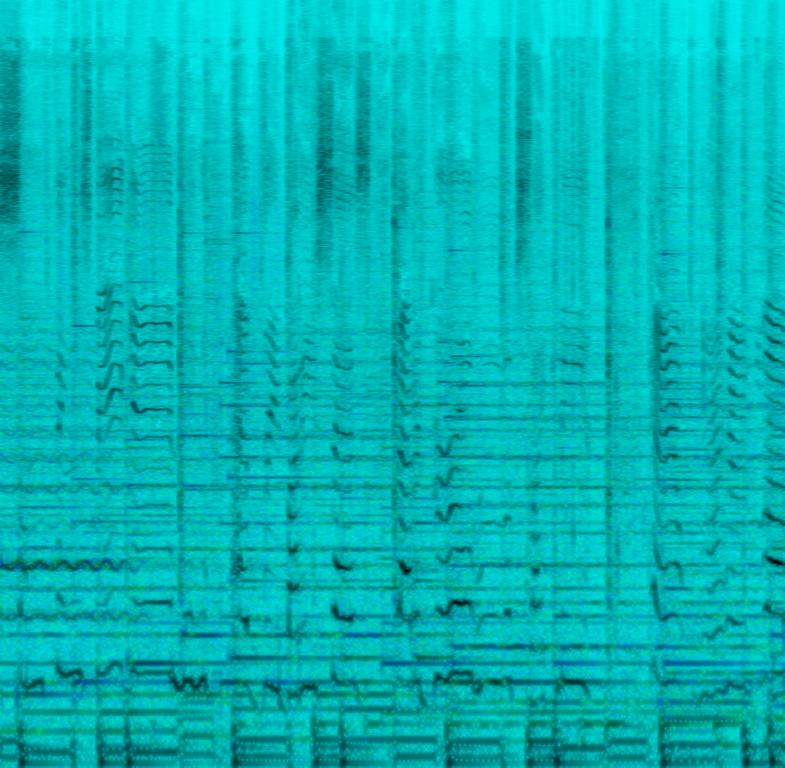
The music features a female voice that sings in a theatrical style, similar to Broadway musicals. The bass guitar and drums blend together and play a light accompaniment. A piano can also be heard contributing to the overall accompaniment. A string section plays a long note melody that transitions into playing in unison with the singer's melody.